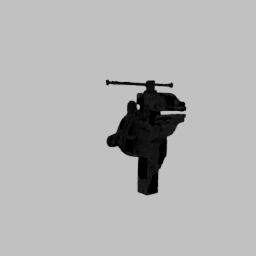
Label: tools